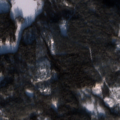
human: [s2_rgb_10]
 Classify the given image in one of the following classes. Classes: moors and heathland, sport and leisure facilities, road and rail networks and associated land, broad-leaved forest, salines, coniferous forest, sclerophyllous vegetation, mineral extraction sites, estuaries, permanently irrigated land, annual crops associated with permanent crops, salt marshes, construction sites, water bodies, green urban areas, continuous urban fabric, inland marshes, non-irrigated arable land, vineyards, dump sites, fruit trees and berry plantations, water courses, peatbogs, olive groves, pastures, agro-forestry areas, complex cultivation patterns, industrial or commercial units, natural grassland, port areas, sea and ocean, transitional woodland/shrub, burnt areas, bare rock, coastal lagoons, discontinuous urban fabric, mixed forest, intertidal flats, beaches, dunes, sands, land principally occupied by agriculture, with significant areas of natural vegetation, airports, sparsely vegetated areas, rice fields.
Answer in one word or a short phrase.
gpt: coniferous forest, transitional woodland/shrub, water bodies